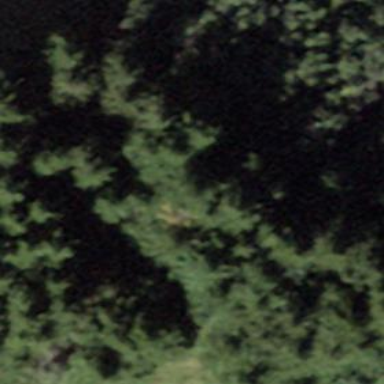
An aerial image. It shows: Forest area.